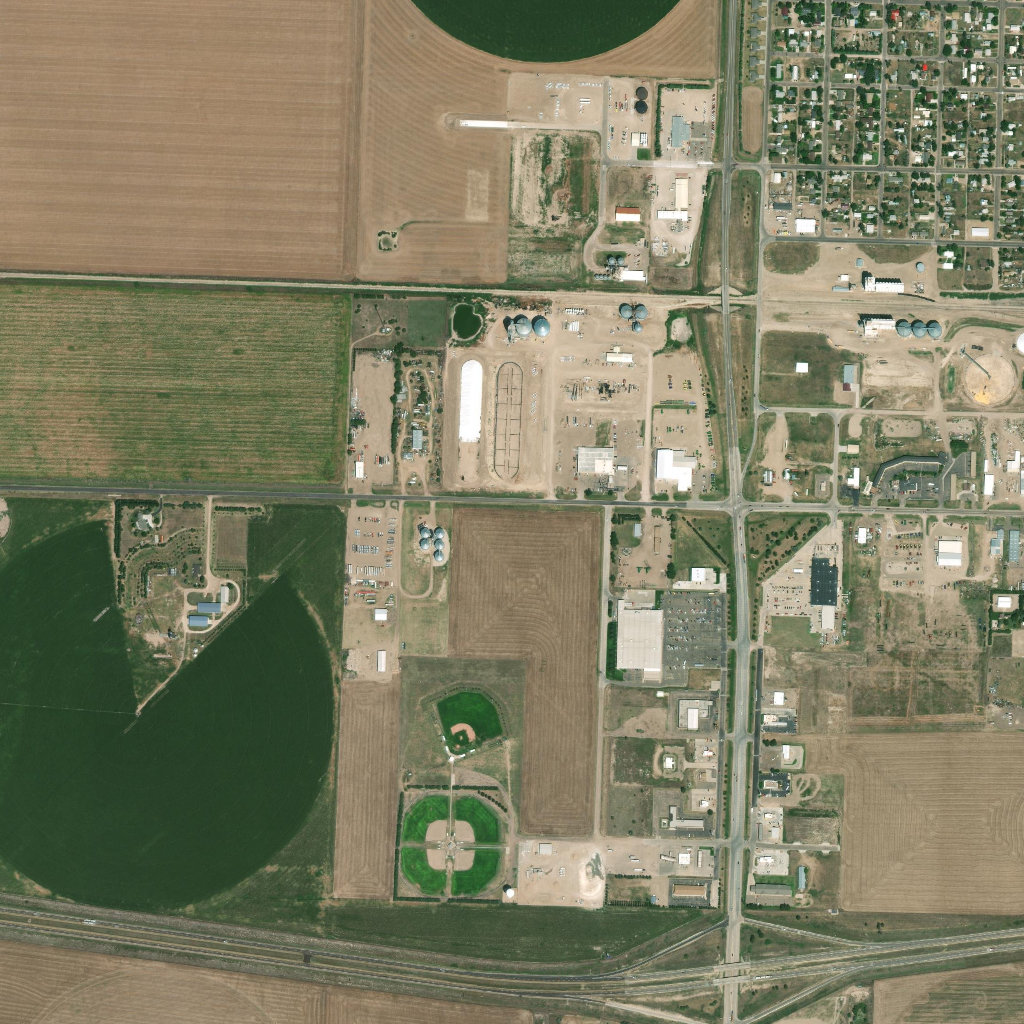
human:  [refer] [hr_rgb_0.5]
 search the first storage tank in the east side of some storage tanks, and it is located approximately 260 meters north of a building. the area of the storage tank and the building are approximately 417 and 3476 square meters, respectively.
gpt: <box>[[61, 30, 63, 31, 0]]</box>